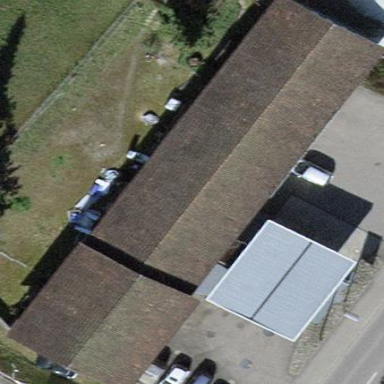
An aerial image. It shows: Building that houses car shop.